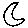
Label: moon